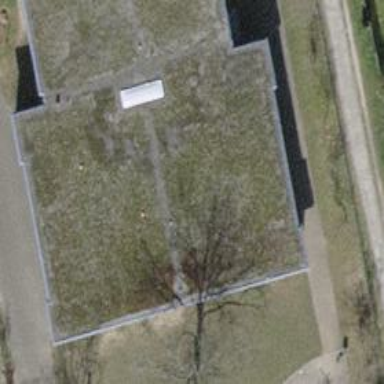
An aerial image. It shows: School building.